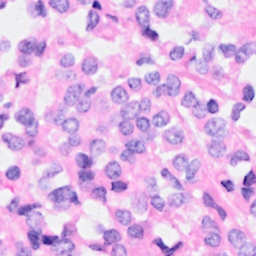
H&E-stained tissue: Breast